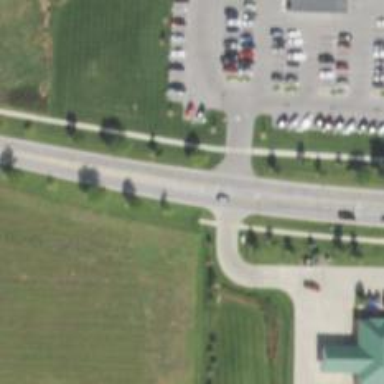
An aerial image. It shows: There is asphalt footway with crossing.